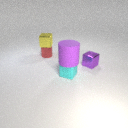
small red rubber cylinder behind small purple metal cube